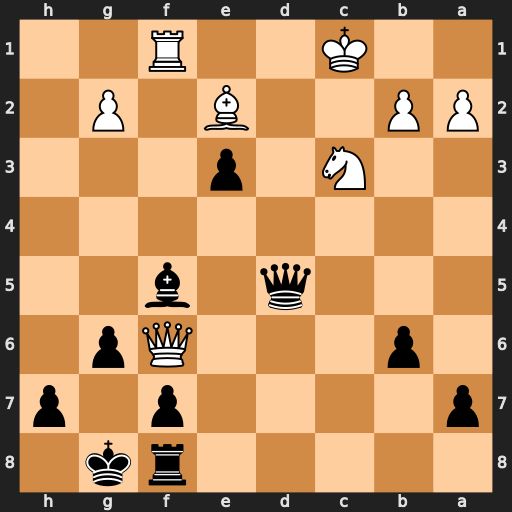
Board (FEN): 5rk1/p4p1p/1p3Qp1/3q1b2/8/2N1p3/PP2B1P1/2K2R2
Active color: b
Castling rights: -
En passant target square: -
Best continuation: Qd2#